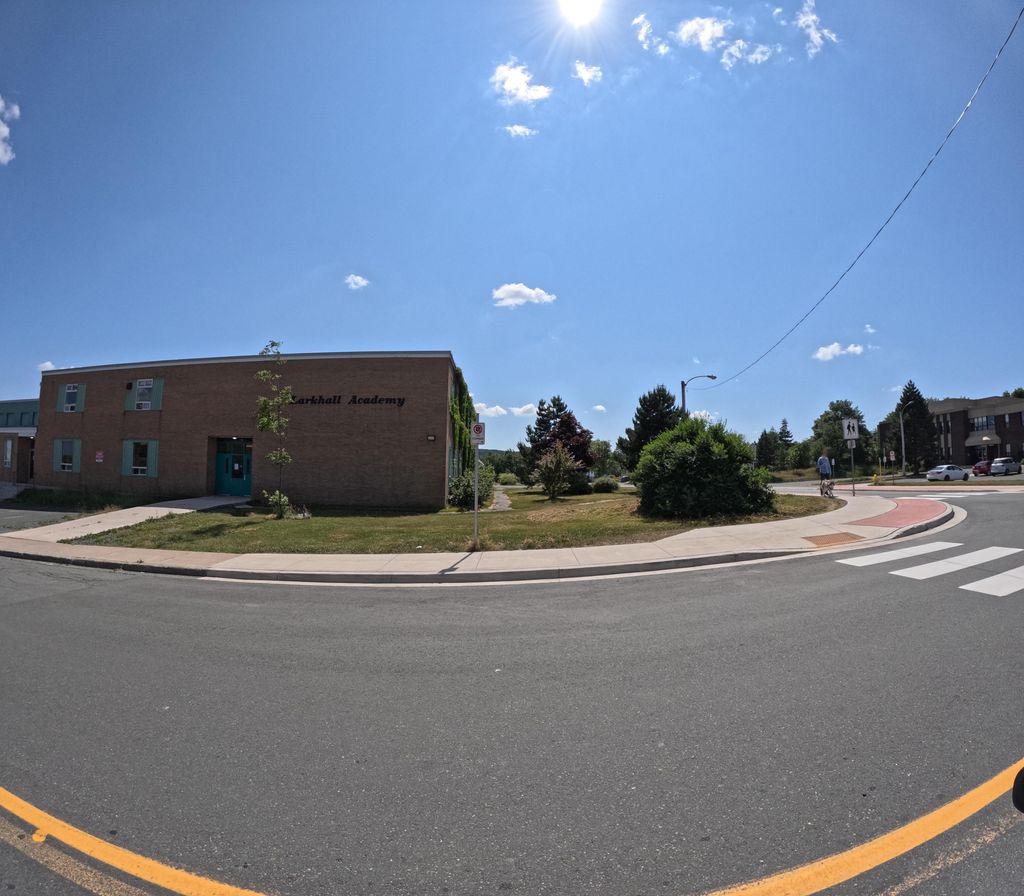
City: st_johns